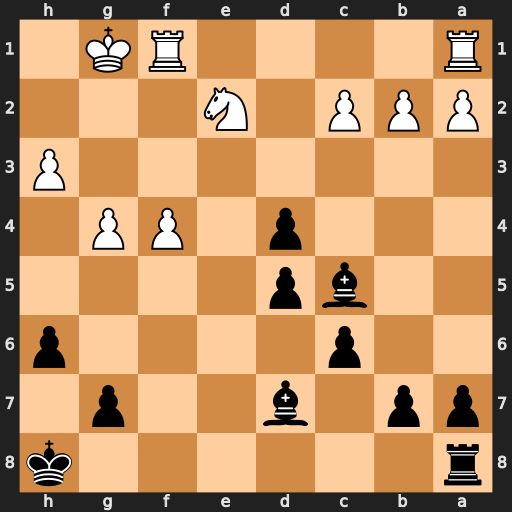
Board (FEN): r6k/pp1b2p1/2p4p/2bp4/3p1PP1/7P/PPP1N3/R4RK1
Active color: b
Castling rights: -
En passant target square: -
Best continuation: d3+ Kg2 dxe2